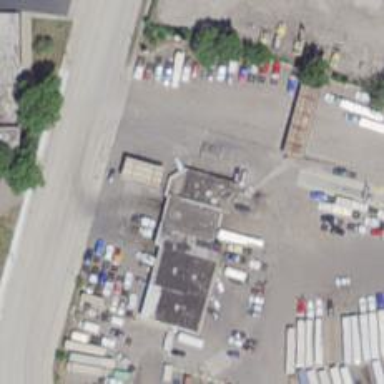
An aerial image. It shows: Convenience shop.